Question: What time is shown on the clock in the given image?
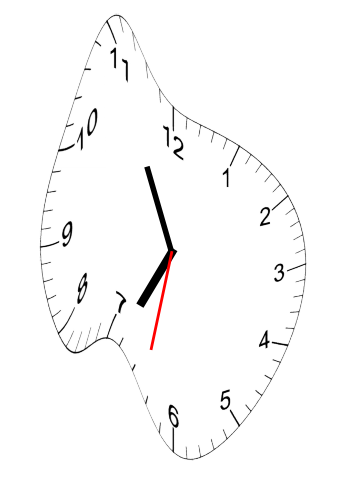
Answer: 06:55:32